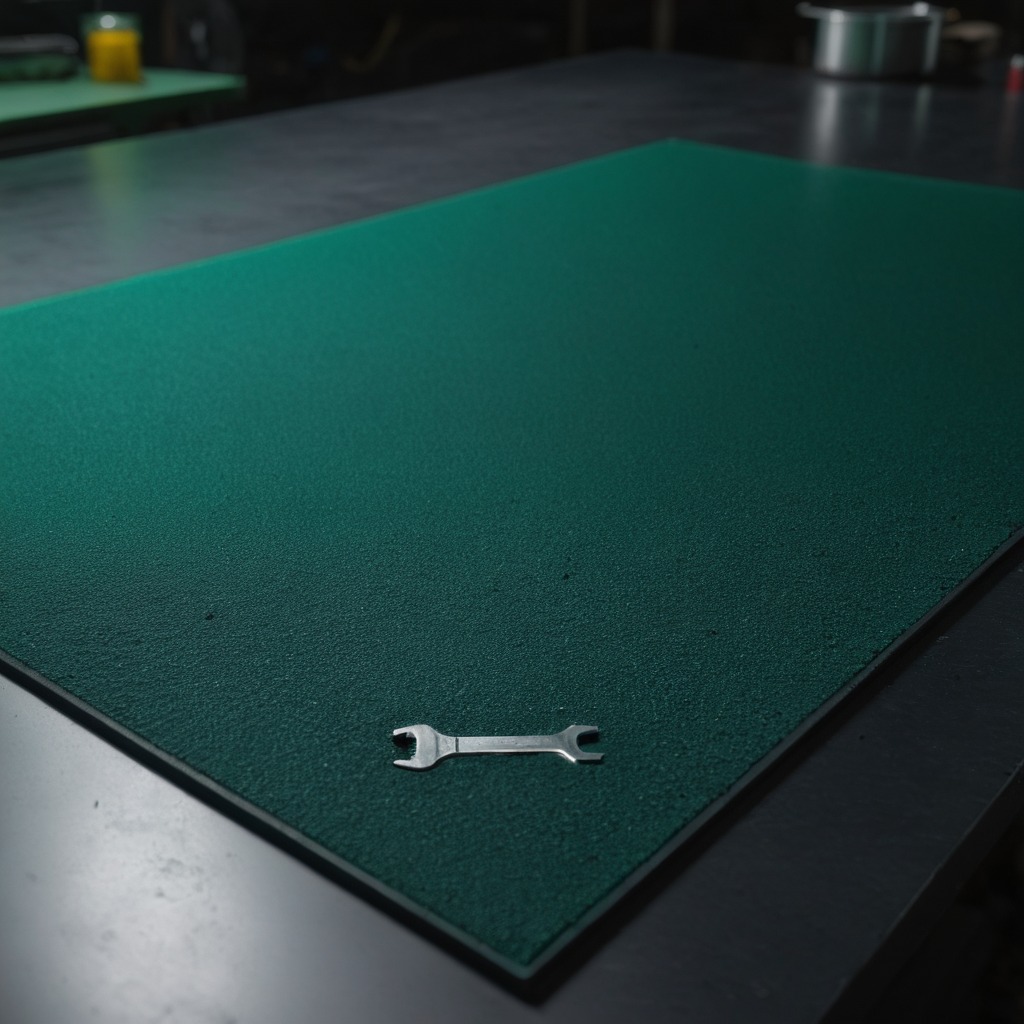
An wrench is lying on a green rubber mat inside a workshop at night.